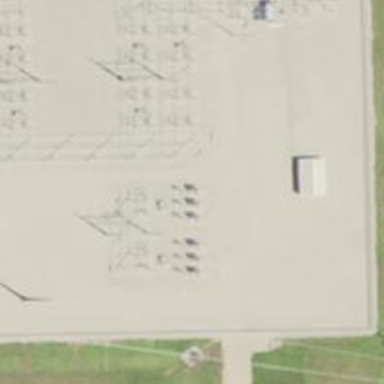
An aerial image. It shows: Switch used for power control.